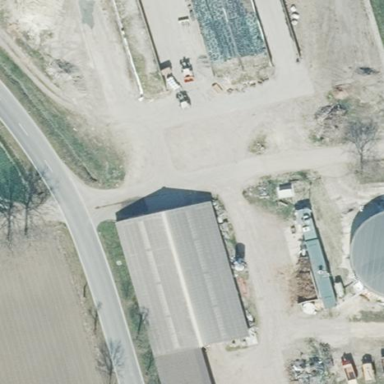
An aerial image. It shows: Cowshed building.